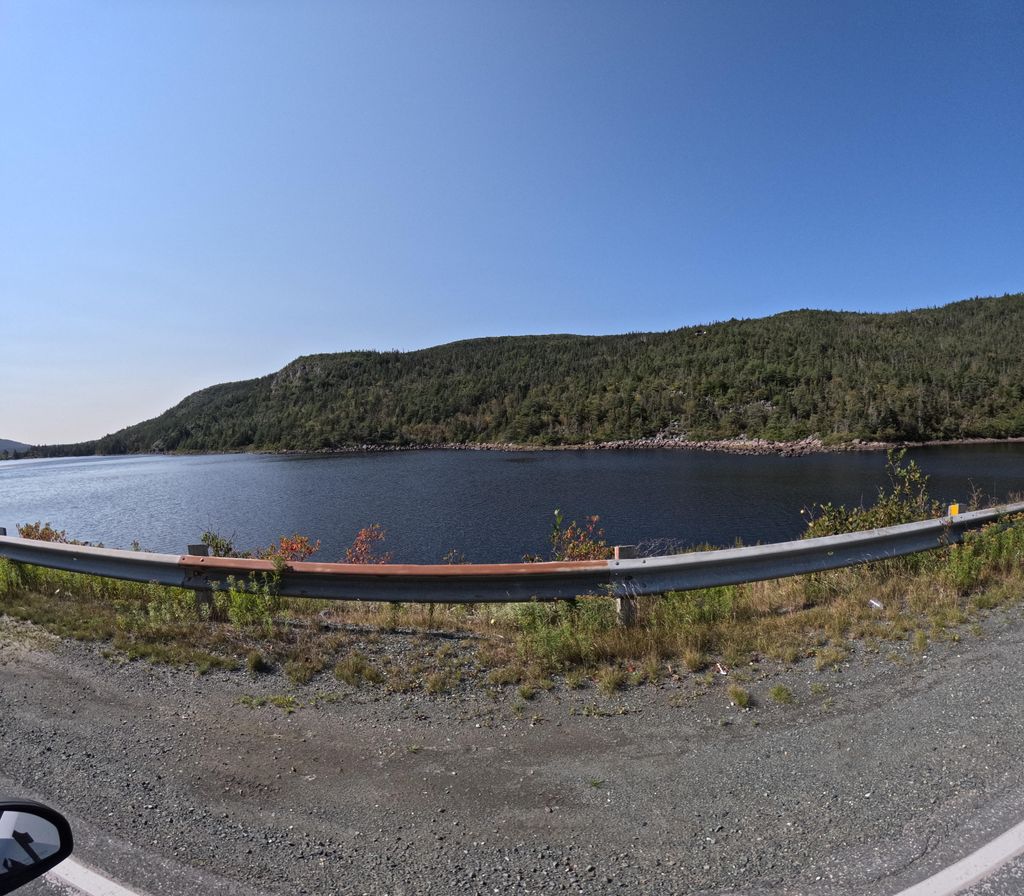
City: st_johns